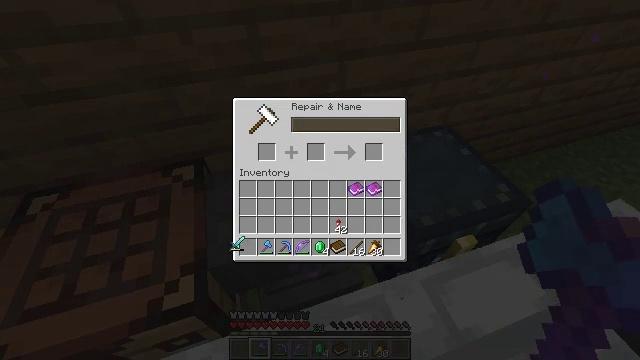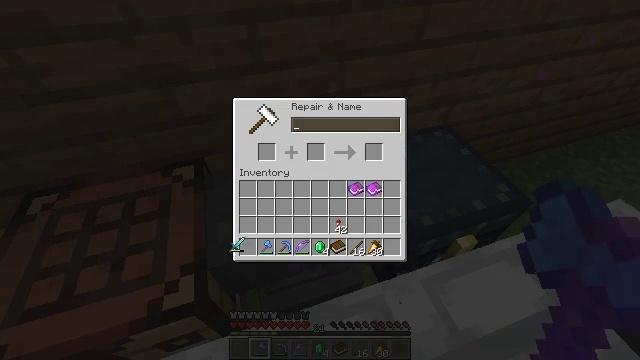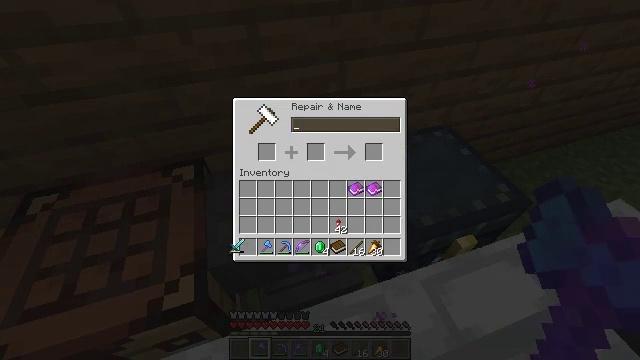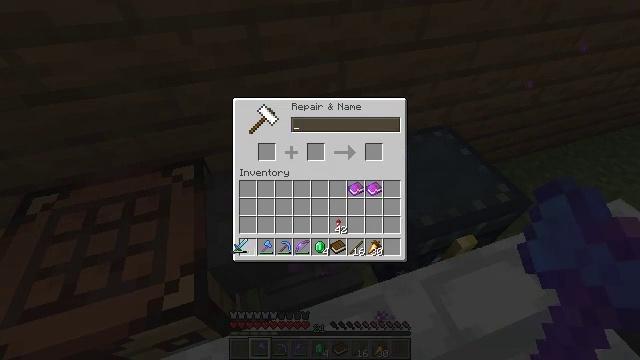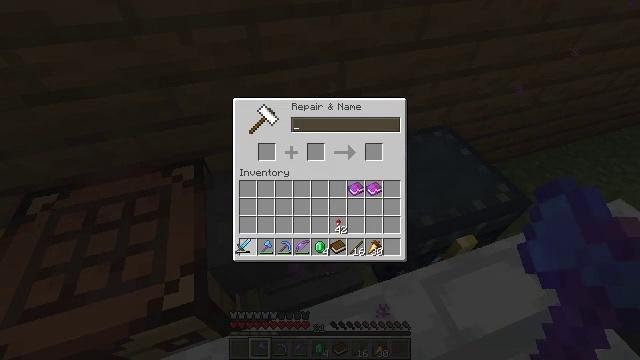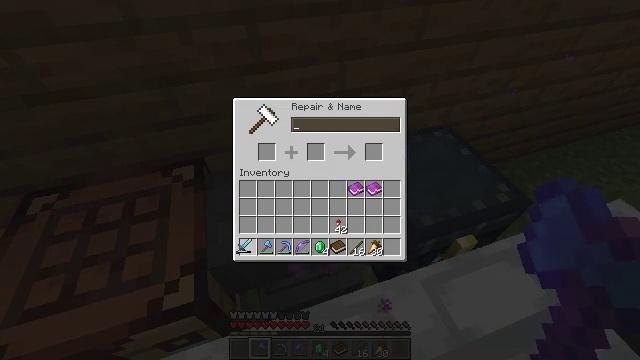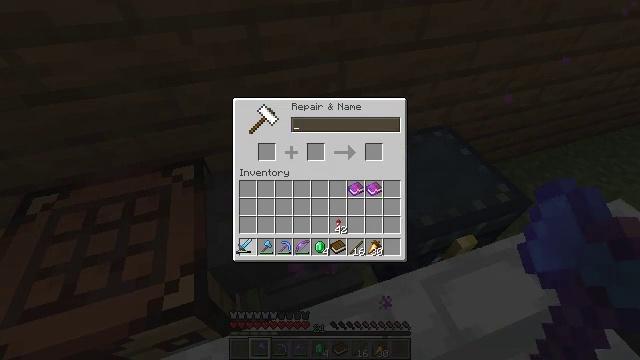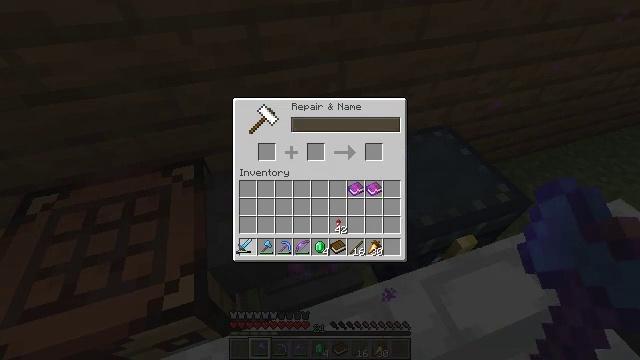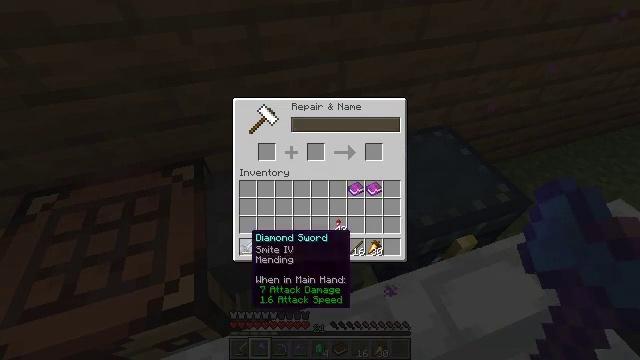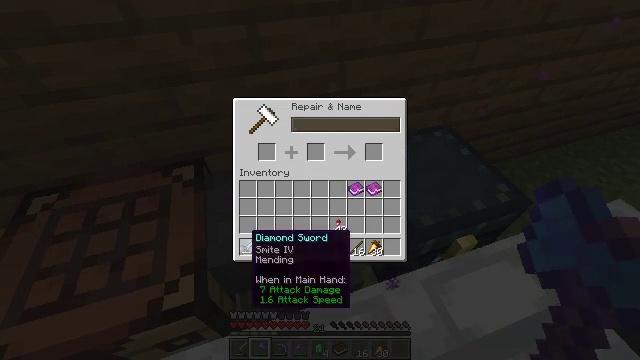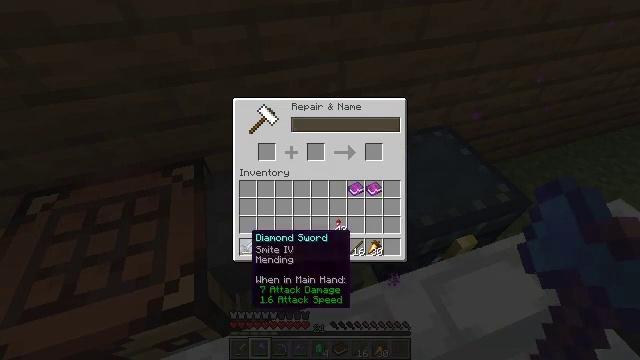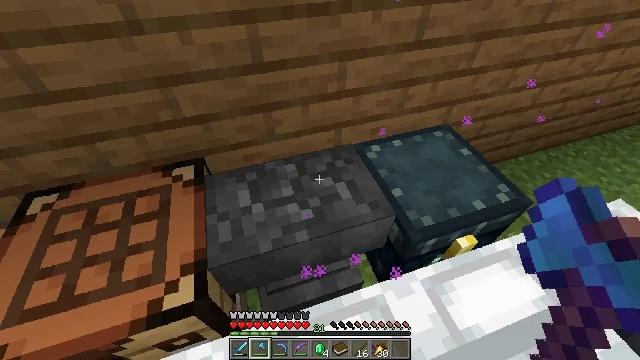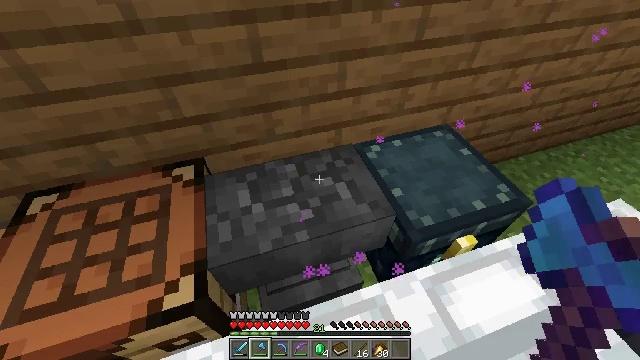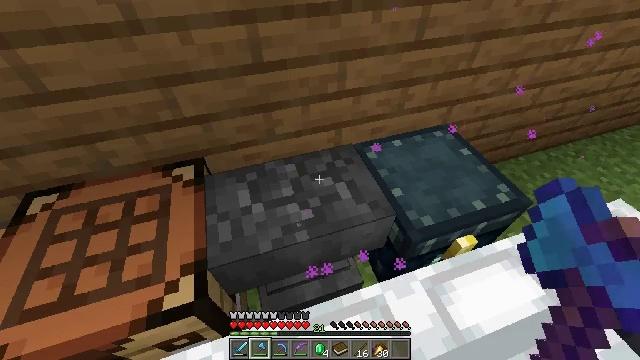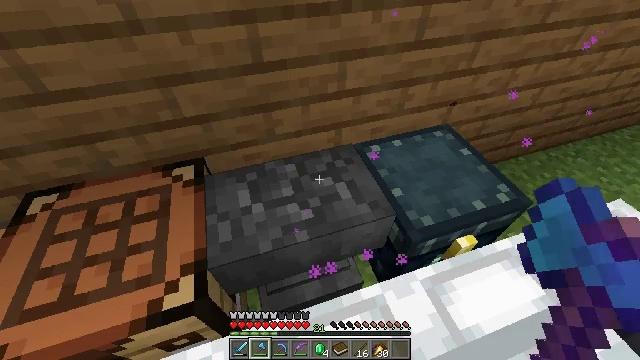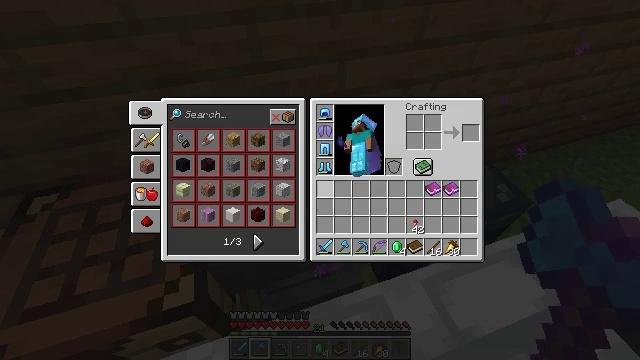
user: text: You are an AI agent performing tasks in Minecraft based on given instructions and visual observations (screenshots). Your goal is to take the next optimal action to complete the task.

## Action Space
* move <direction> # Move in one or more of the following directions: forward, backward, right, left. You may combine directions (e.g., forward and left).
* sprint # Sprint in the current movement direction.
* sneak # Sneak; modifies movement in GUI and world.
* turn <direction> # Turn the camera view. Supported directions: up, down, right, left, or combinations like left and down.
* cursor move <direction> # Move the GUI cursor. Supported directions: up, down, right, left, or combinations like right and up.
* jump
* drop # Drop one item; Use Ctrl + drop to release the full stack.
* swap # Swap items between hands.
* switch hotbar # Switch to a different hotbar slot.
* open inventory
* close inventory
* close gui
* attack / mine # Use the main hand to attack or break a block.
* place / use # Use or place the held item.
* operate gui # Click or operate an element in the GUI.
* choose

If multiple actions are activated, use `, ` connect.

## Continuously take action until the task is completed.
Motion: motion action
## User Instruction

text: Destroy the spruce leaves to get sticks and saplings.
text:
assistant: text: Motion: no_op
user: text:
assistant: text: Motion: no_op
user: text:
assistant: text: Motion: no_op
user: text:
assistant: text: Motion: no_op
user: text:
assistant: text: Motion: no_op
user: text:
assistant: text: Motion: operate gui
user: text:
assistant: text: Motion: operate gui
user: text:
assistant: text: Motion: no_op
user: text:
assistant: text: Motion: no_op
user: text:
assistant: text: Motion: no_op
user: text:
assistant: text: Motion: no_op
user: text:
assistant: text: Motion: close gui
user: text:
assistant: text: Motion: open inventory
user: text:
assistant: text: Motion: no_op
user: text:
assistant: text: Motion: close inventory
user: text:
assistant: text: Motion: close inventory
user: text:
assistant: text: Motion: cursor move right and up, close inventory
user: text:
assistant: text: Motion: open gui
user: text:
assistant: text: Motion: cursor move up
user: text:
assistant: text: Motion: sneak
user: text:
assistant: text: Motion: sneak
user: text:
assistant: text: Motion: sneak
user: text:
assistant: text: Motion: sneak
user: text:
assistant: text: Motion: sneak
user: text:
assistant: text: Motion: sneak
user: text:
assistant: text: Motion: sneak
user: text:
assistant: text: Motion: sneak
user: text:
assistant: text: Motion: sneak
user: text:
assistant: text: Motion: sneak
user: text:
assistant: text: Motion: sneak, operate gui